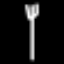
Label: fork